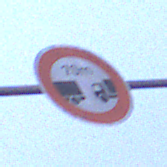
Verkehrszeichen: VerbotUnterschreitenMindestabstand
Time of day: SunriseSunset
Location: Outdoor (Urban)
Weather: Overcast
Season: NotSpecified
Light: Natural